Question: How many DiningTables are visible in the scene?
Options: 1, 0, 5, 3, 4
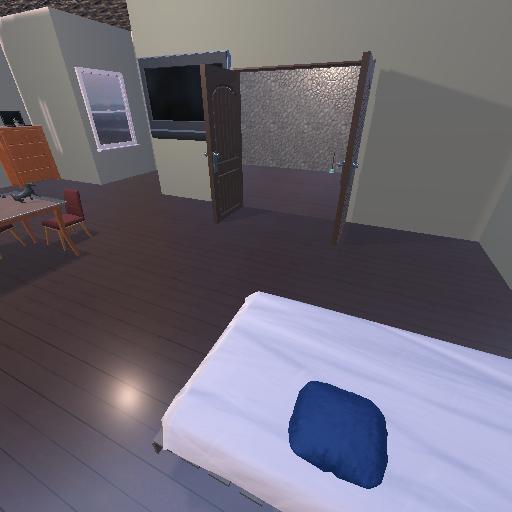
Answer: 1